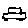
Label: car